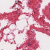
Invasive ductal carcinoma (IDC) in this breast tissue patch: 0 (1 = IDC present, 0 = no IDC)